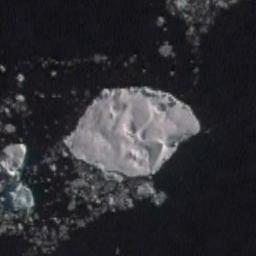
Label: sea_ice